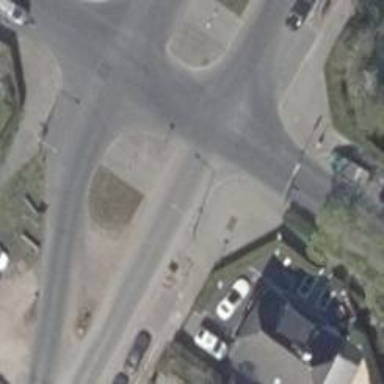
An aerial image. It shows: Unmarked footway crossing with central island.